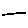
Label: line